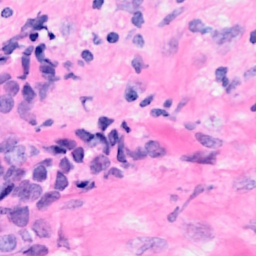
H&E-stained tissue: Breast